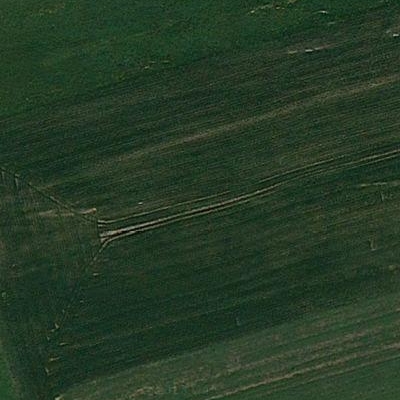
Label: Field